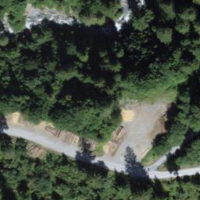
EUNIS habitat code: 44
Species observed at this site:
Salvia glutinosa
Sorbus aucuparia
Tussilago farfara